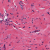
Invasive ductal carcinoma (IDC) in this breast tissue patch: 0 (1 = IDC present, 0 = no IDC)